Field crop: maize
Growth stage: 2
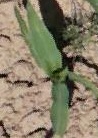
Species: maize